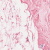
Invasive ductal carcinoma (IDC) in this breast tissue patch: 0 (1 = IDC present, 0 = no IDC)